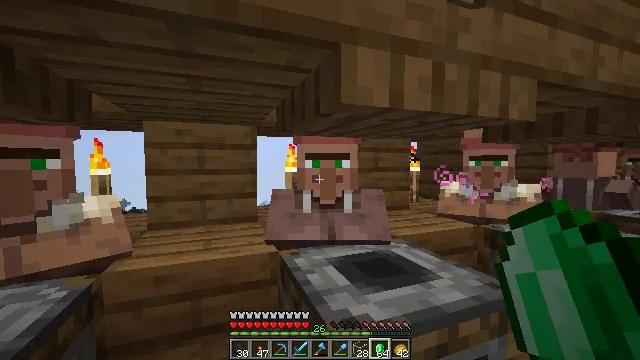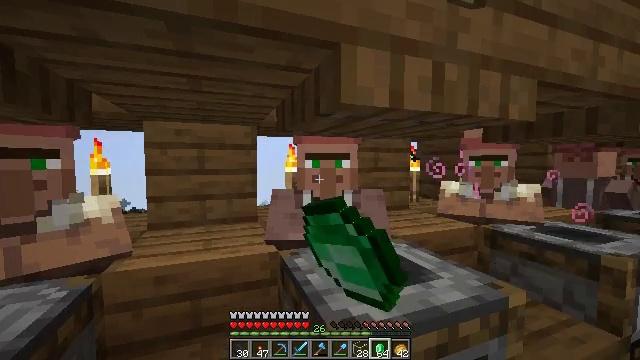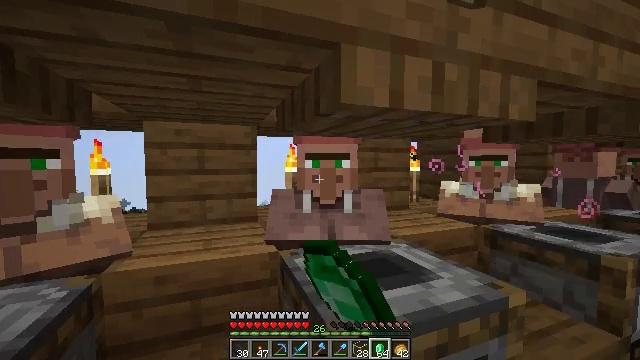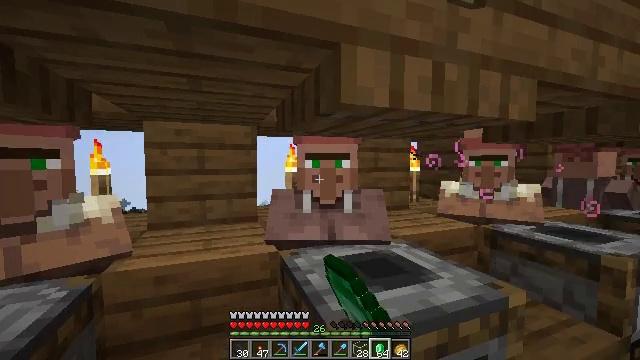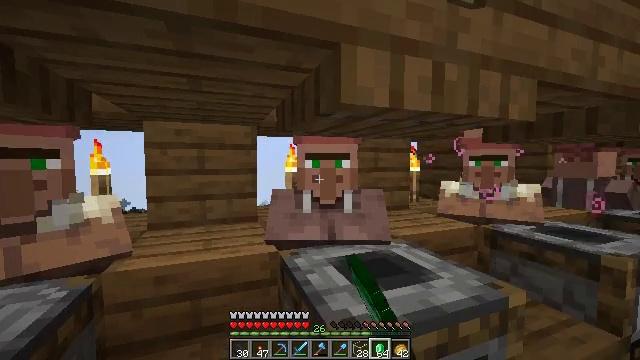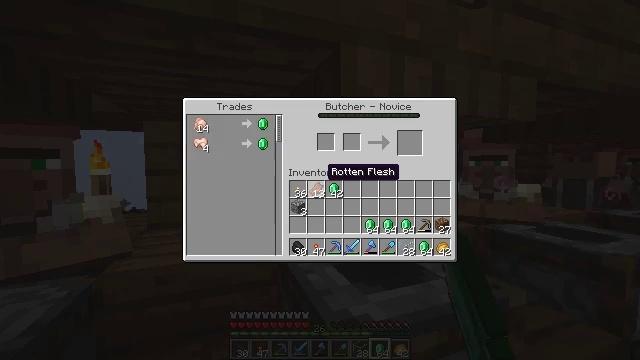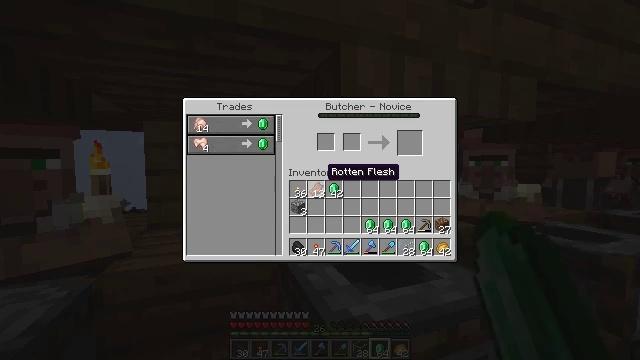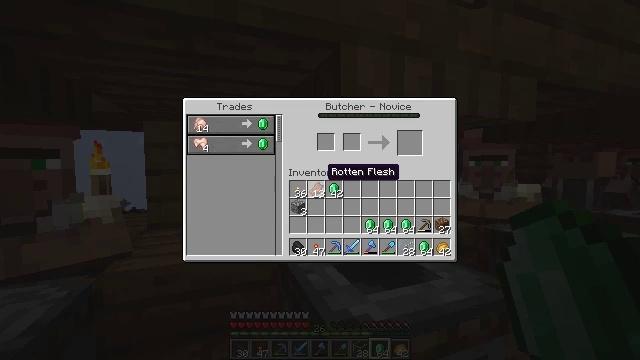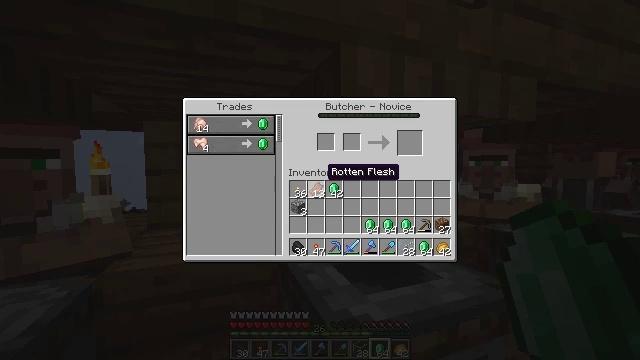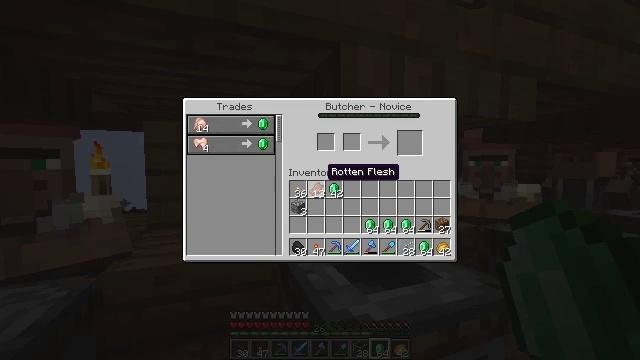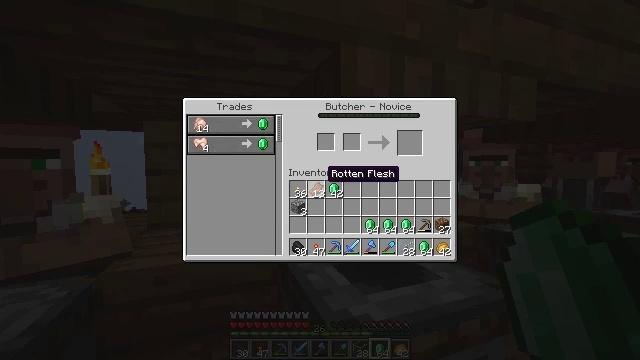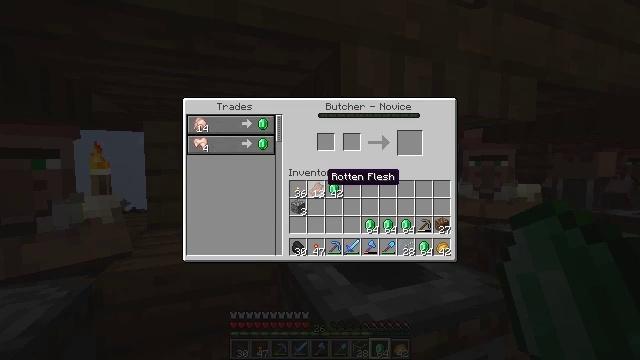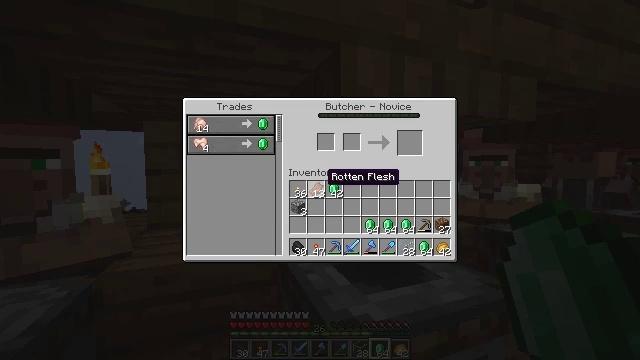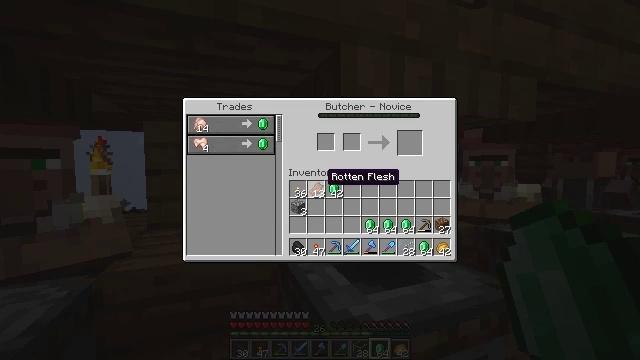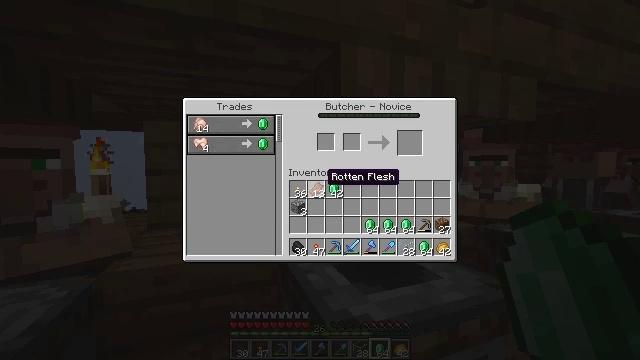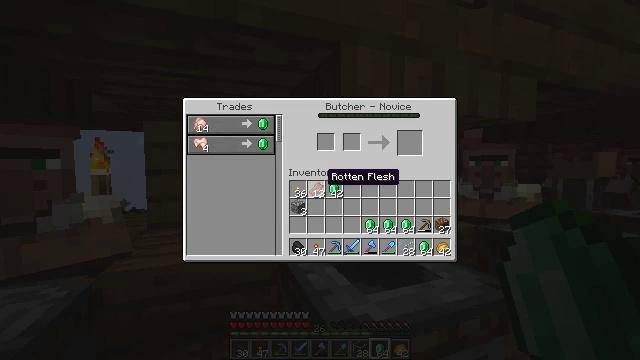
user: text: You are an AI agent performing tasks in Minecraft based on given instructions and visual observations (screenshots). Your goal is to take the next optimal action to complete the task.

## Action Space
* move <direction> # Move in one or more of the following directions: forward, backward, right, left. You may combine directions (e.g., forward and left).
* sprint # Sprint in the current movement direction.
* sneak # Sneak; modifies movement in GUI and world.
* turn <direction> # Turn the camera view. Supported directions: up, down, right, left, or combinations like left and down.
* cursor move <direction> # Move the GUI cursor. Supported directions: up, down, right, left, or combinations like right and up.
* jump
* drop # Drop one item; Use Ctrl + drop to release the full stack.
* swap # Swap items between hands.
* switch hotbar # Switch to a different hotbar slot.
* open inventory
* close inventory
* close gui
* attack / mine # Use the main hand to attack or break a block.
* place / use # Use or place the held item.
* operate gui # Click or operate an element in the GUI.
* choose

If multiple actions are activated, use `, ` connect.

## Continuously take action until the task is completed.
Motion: motion action
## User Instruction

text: Put the ingredients together and craft a rabbit stew.
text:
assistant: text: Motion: use / place
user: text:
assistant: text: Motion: use / place
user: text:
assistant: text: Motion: use / place
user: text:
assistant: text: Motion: no_op
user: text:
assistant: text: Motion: open gui
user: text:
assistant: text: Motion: no_op
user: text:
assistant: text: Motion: no_op
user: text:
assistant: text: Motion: no_op
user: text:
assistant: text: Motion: no_op
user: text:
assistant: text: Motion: no_op
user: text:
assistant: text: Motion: no_op
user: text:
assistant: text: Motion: no_op
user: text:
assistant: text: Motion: no_op
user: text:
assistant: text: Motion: no_op
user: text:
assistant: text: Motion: no_op
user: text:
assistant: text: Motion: no_op
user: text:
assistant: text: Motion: no_op
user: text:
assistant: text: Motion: cursor move up
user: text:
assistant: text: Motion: no_op
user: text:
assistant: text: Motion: no_op
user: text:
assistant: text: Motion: no_op
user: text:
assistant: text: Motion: cursor move right
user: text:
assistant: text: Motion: cursor move right
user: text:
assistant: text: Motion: no_op
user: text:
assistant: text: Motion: no_op
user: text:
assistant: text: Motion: no_op
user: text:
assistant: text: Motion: no_op
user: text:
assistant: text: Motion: no_op
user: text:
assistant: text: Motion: no_op
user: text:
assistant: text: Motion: no_op